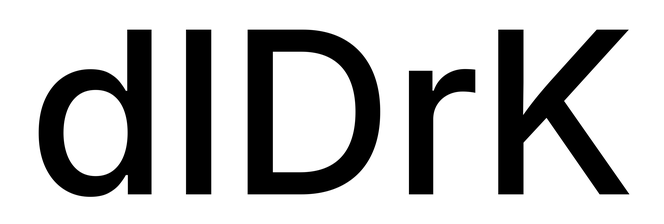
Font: Inter_Medium